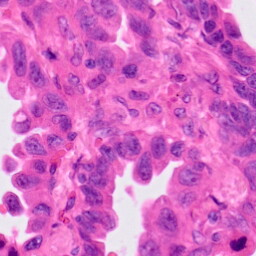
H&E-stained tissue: Lung